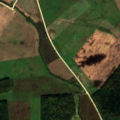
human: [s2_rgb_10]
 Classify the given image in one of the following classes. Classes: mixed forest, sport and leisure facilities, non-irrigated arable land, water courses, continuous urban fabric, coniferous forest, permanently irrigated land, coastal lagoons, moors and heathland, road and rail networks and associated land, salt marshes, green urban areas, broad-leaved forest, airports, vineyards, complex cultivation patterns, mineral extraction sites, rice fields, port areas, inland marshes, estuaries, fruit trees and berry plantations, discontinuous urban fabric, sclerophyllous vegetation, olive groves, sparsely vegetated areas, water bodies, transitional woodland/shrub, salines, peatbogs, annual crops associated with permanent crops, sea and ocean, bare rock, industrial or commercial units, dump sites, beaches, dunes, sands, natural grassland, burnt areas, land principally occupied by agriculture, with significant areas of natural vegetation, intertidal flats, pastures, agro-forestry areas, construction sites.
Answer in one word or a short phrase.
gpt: non-irrigated arable land, complex cultivation patterns, broad-leaved forest, mixed forest